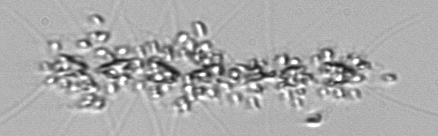
Label: Chaetoceros_didymus_TAG_external_flagellate